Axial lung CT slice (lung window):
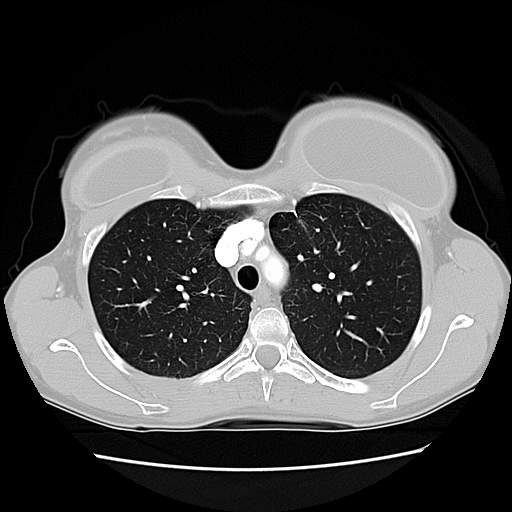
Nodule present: no